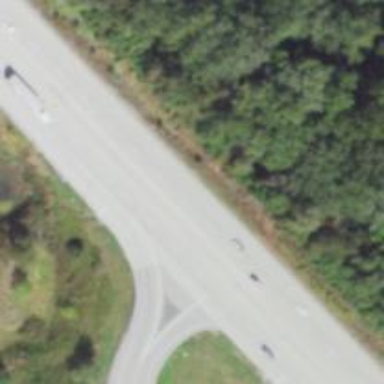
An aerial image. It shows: Trunk_link highway with jughandle junction.